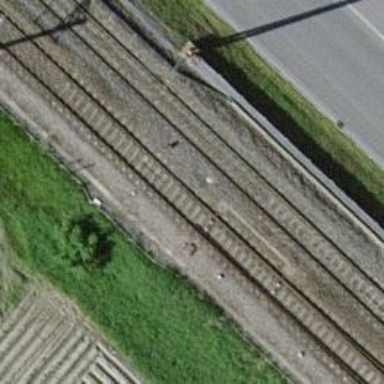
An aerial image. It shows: Railway switch.